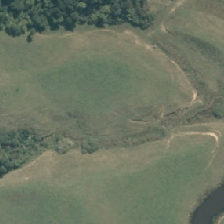
Land cover: grose_broom